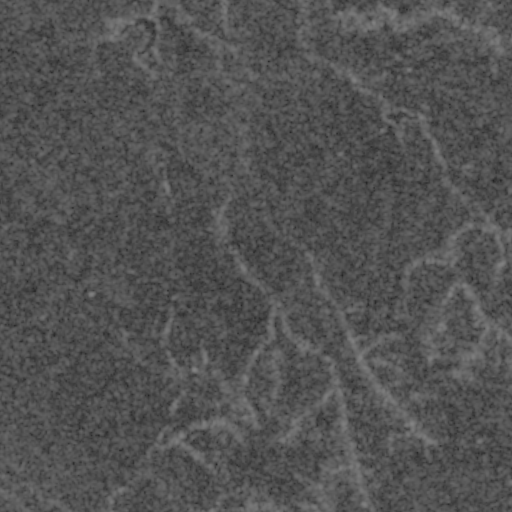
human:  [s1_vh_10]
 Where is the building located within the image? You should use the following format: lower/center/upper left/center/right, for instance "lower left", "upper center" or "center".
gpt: The building is located in the lower center of the image.
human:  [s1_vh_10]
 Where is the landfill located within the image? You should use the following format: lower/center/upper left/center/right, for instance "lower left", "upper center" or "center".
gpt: There is no landfill in the image.

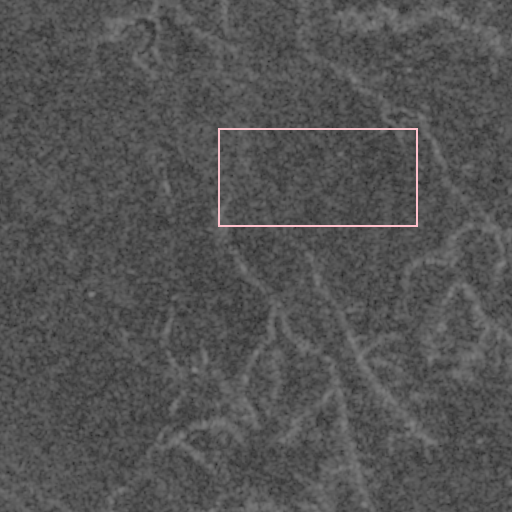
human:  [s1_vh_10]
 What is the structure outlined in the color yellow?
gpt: There is no yellow outline.
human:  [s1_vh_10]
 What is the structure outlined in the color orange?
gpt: There is no structure outlined in orange.